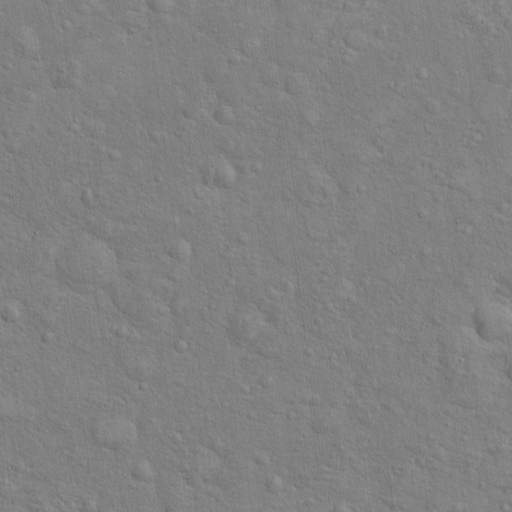
Classes present: Background